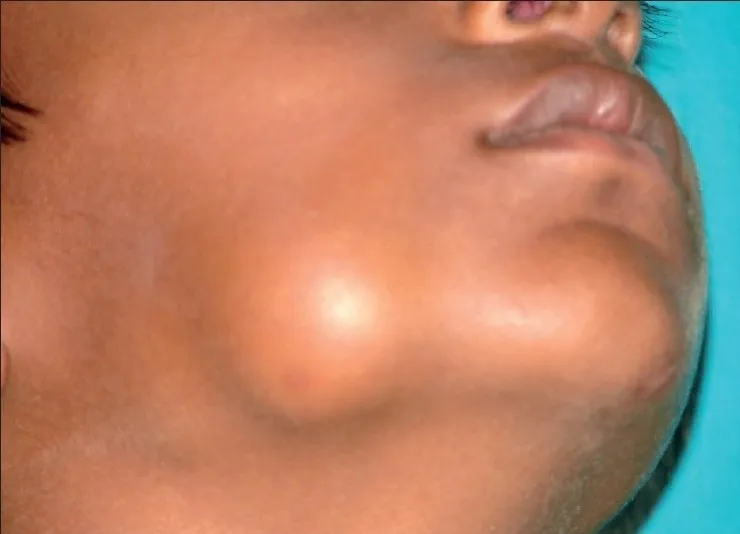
Extraoral swelling on the right body of the mandible.
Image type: medical_photograph (other_medical_photograph)